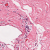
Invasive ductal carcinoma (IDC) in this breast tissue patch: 0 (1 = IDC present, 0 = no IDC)